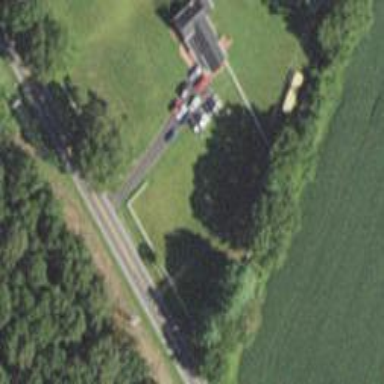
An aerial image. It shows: Driveway leading to service road.